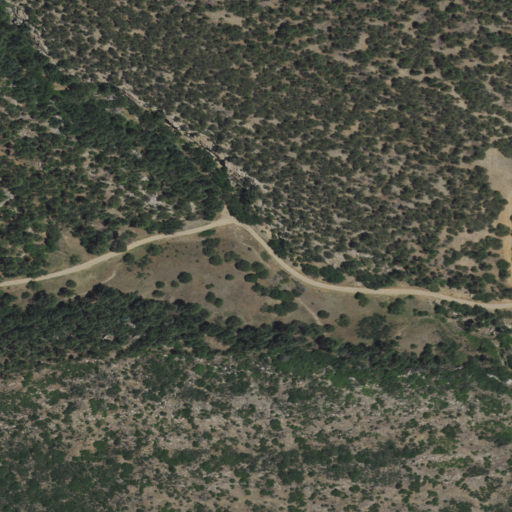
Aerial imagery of valley in New Mexico named Cañon del Encierro containing evergreen forest, shrub, and open development